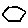
Label: hexagon